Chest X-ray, PA view. Patient: 43 years old, sex F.
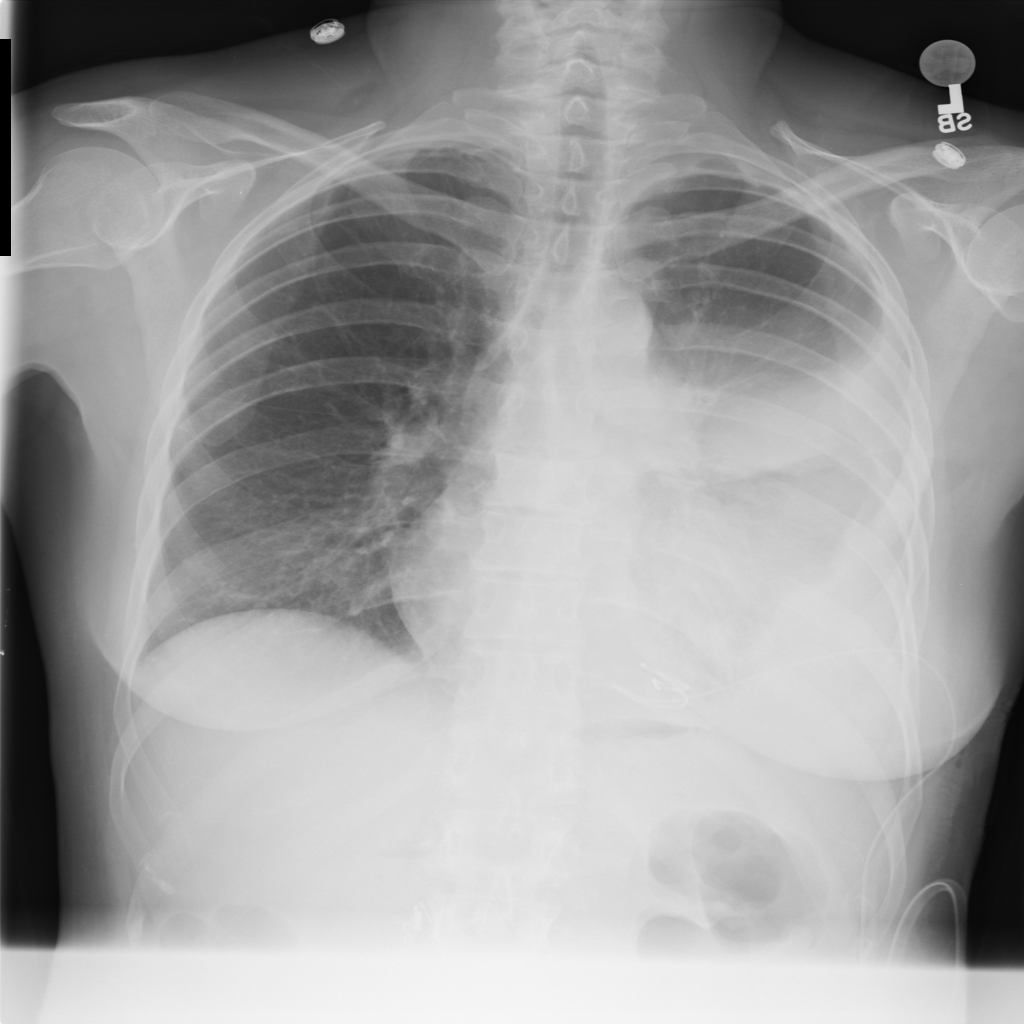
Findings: Effusion